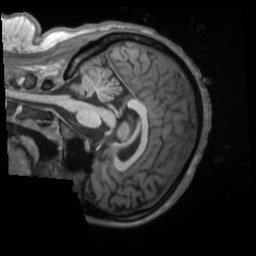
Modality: T1w
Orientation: sagittal
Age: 31
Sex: female
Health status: ill
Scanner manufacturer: siemens
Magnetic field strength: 3 T
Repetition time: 2.2 s
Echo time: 0.00157 s